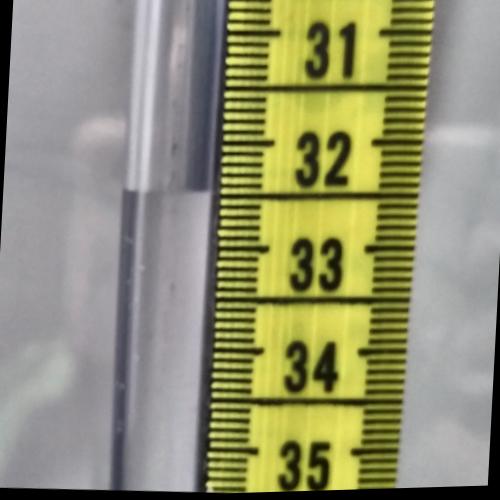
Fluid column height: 32.5 cm